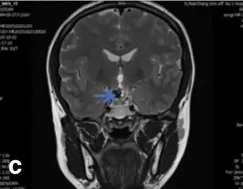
The pre- and post - operative MR images. : sagittal T1-weighted image with contrast enhancement and T1-weighted image. Taken before endoscopic surgery showed a lesion in sellar area with calcification.
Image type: radiology (mri)